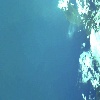
Label: water